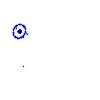
Particle: electron